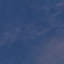
Land use / land cover class: HerbaceousVegetation